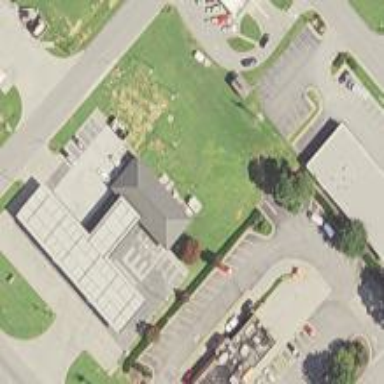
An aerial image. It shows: Convenience shop.